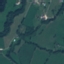
Land use / land cover class: Pasture